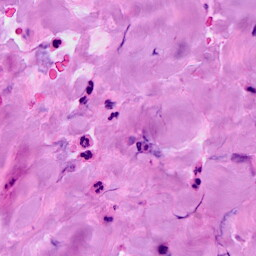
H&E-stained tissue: Breast